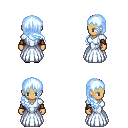
a pixel art fantasy rpg character, female body template, human, tanned skin, underdress, magenta pants, white cyan right-swept hairstyle, cloth bracers, gray slippers, four views (front, back, left, right), 2x2 character sprite sheet, small pixel art, hard edges, no anti-aliasing